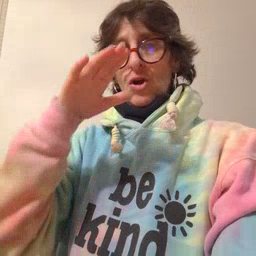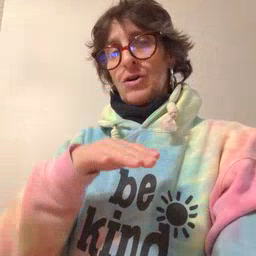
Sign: on